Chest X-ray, AP view. Patient: 58 years old, sex M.
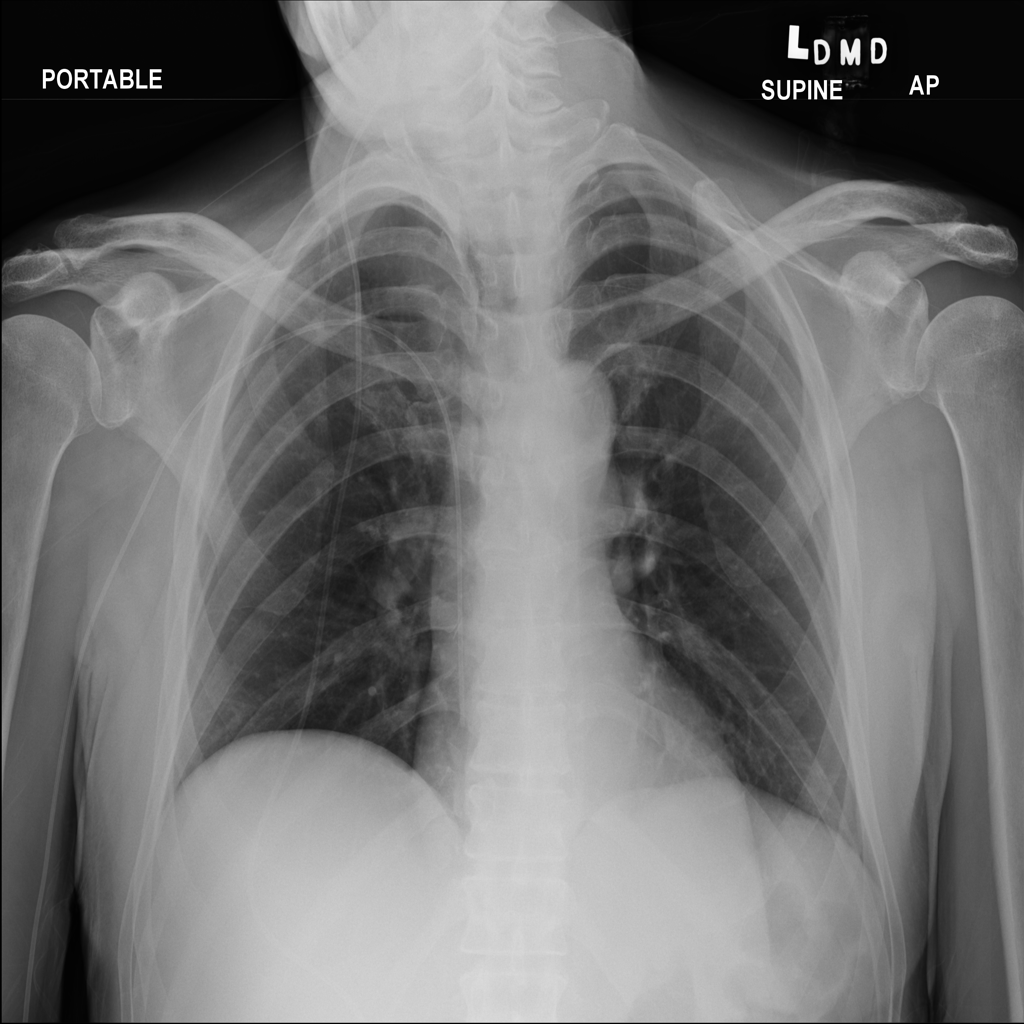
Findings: No Finding